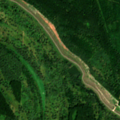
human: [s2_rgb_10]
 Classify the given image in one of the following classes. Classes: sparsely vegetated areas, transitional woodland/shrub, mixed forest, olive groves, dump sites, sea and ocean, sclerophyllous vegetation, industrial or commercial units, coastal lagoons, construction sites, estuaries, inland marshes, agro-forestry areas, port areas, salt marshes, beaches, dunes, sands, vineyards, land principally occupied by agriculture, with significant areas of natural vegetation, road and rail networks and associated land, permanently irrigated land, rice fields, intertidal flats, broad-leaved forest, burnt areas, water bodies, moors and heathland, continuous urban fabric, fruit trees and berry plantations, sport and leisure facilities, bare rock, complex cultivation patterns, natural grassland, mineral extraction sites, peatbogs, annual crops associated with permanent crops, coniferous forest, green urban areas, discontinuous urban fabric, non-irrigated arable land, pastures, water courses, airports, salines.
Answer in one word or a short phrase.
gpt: broad-leaved forest, inland marshes